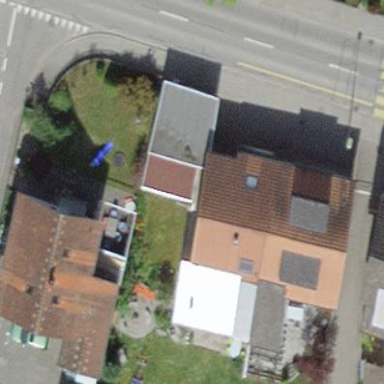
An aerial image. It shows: Semidetached house.